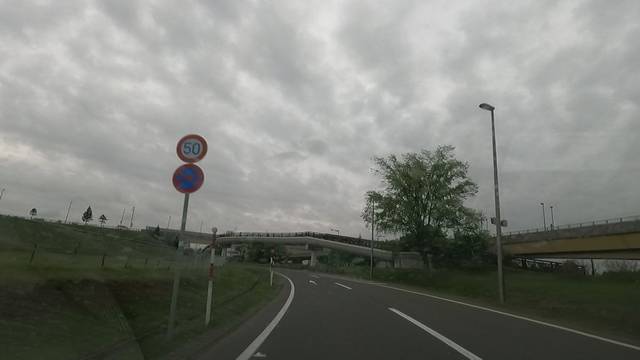
Region: Japan
Coordinates: 42.806, 141.676